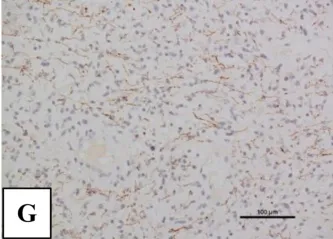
(G) Immunohistochemistry to neurofilament protein labels residual axons in infiltrated tissue.
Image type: pathology (immunostaining)